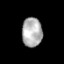
Tissue: prostate
Cell type: T cells
Senescence score: 0.2895
Nuclear area (px): 582
Mean DAPI intensity: 176.017